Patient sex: M
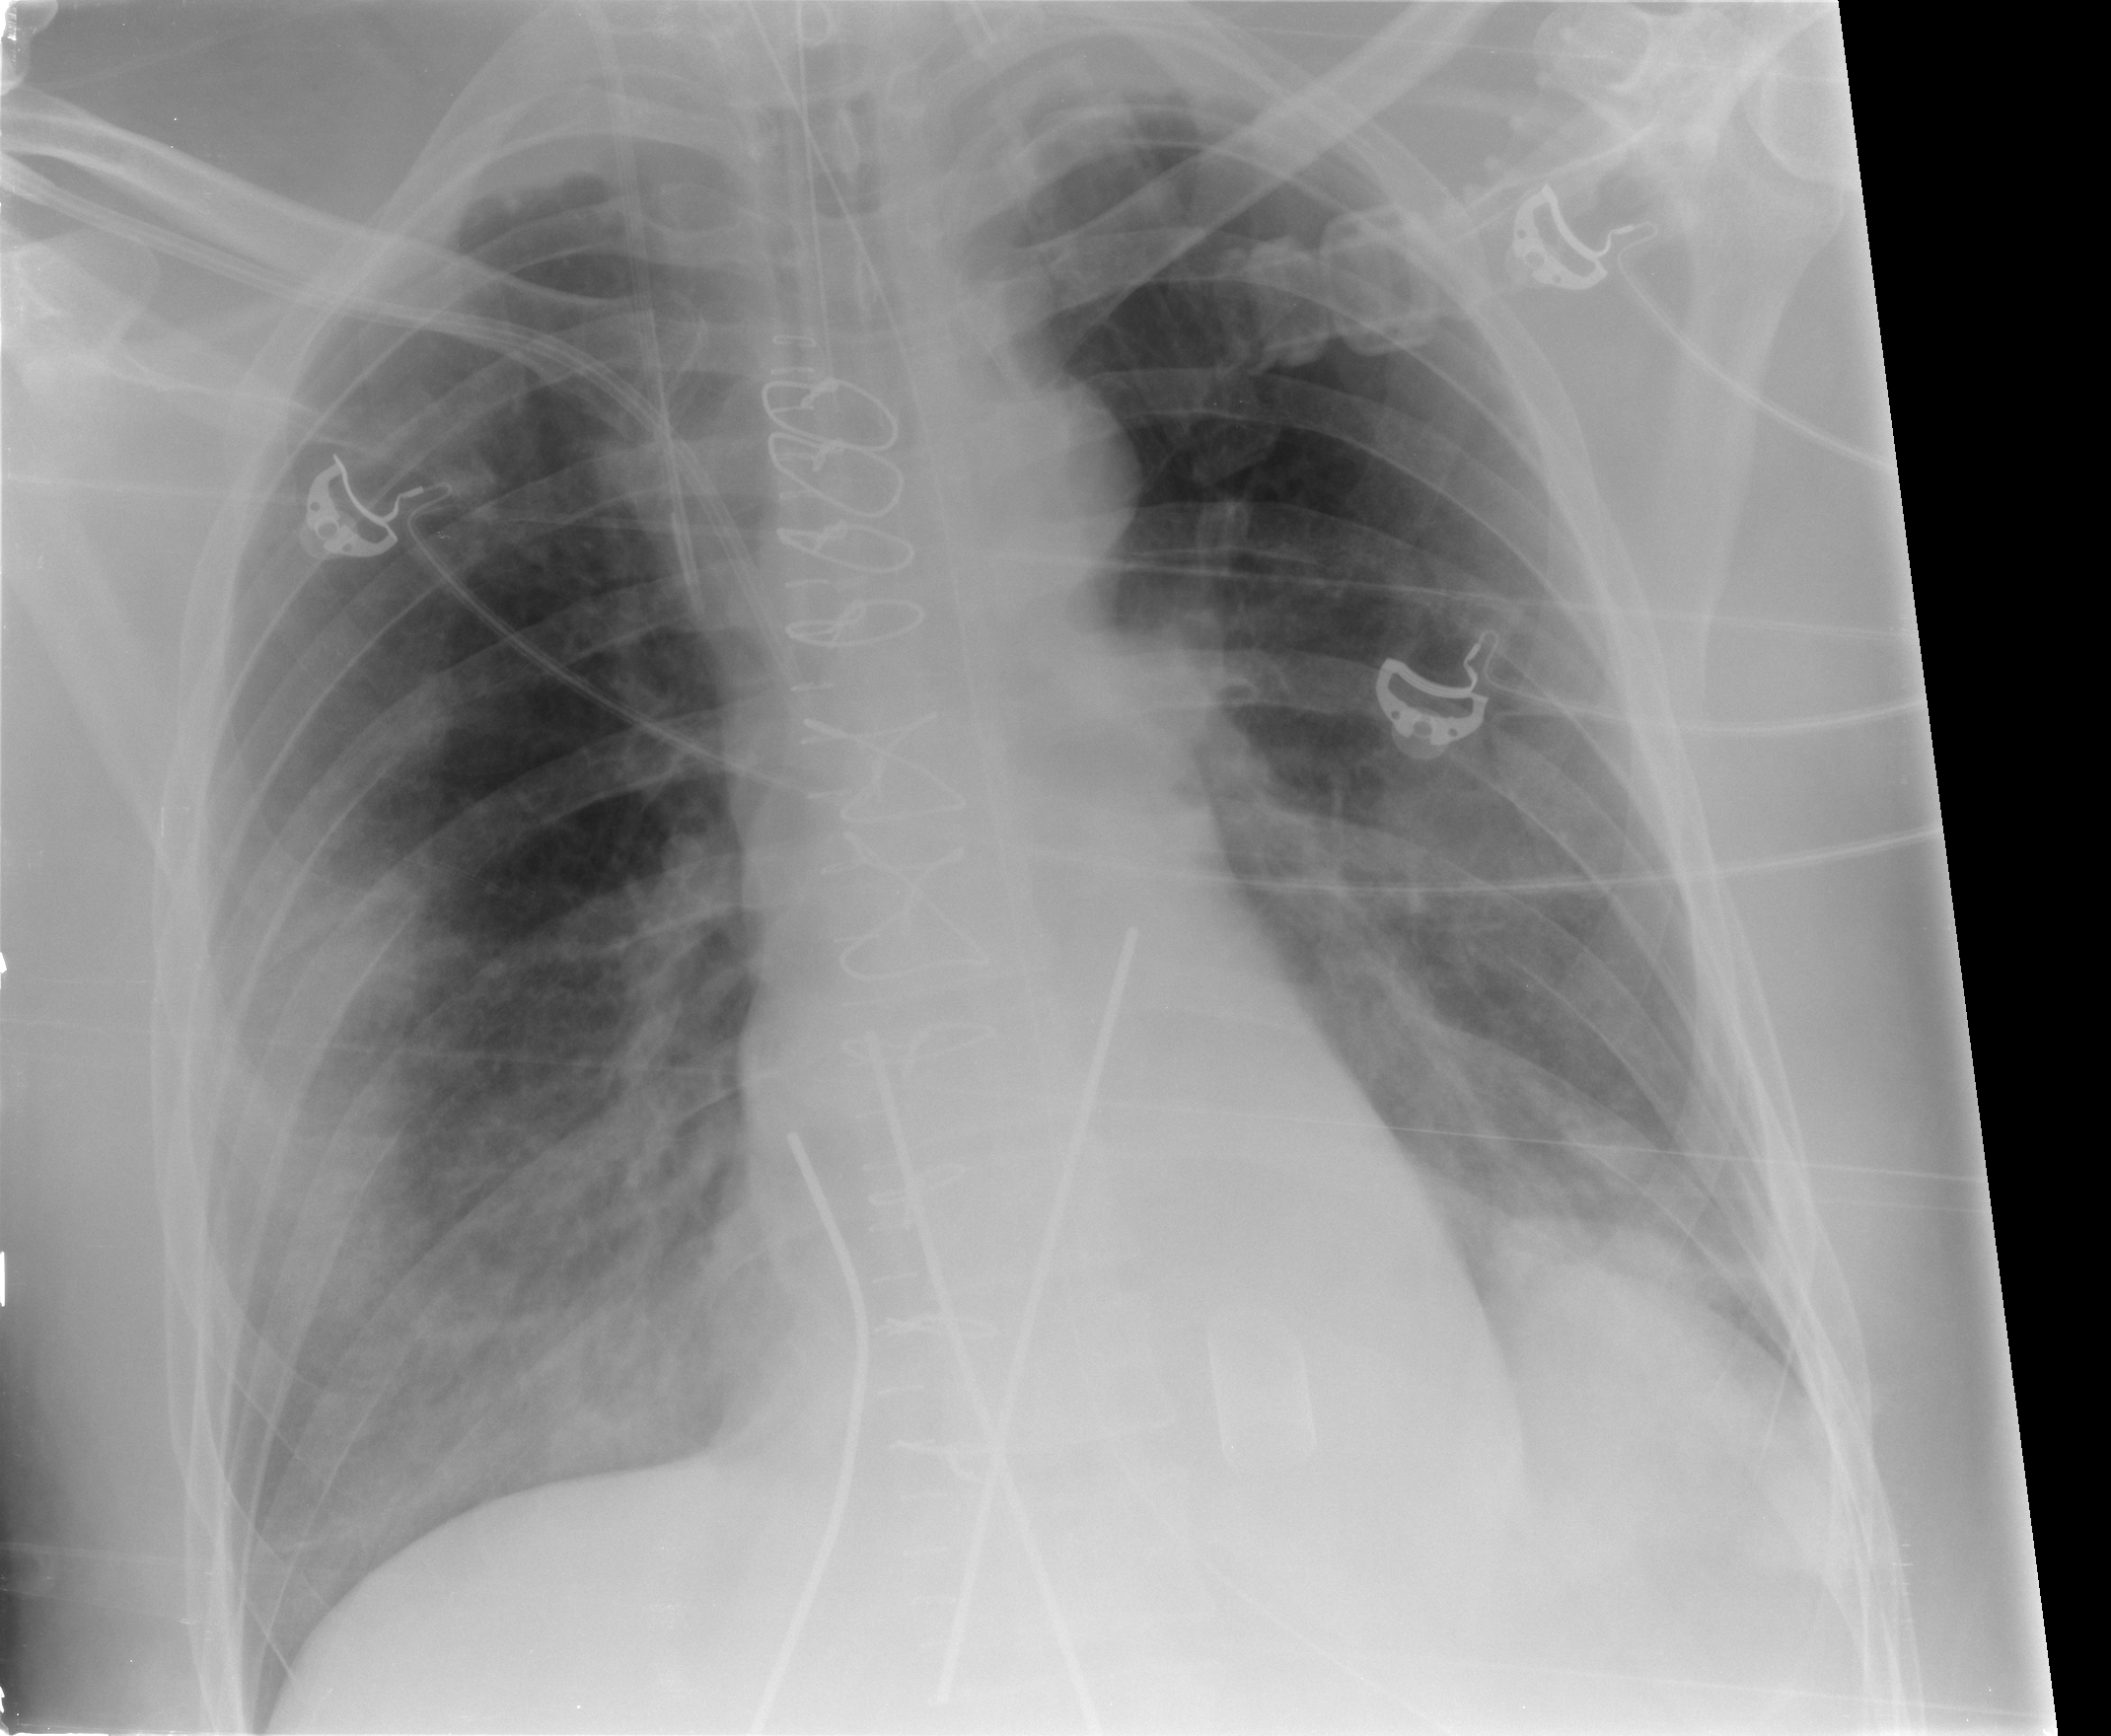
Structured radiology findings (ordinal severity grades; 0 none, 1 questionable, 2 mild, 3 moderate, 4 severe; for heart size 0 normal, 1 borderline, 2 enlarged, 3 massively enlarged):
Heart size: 0
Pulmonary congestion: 2
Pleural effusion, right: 2
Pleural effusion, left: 0
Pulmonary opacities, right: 3
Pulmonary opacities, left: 2
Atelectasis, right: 2
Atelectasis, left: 2